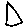
Label: triangle